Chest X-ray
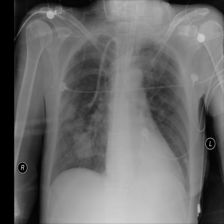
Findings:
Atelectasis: negative
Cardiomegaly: negative
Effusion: negative
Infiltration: negative
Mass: positive
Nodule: positive
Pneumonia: negative
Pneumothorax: negative
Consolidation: negative
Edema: negative
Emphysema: negative
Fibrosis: negative
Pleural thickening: negative
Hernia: negative